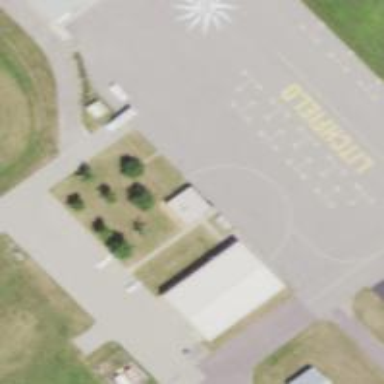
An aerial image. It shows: Apron at the airport.